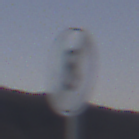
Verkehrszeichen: EndeGeschwindigkeit5
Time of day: Dusk
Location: Outdoor (Nature)
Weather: Clear
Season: NotSpecified
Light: Natural